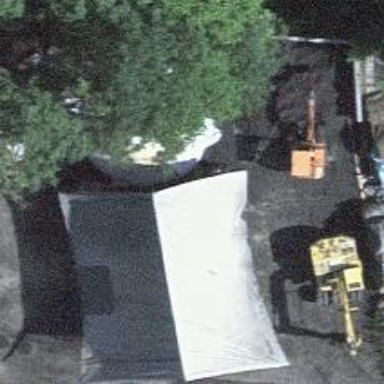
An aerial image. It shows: Man-made construction works on roof of building.